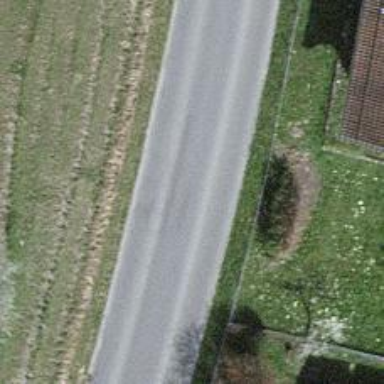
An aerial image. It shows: Tertiary road.